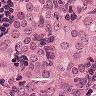
Metastatic tissue present: yes